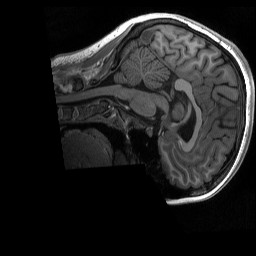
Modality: T1w
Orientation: sagittal
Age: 22
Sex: female
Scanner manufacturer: siemens
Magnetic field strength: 3 T
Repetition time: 2.3 s
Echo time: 0.00298 s